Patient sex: M
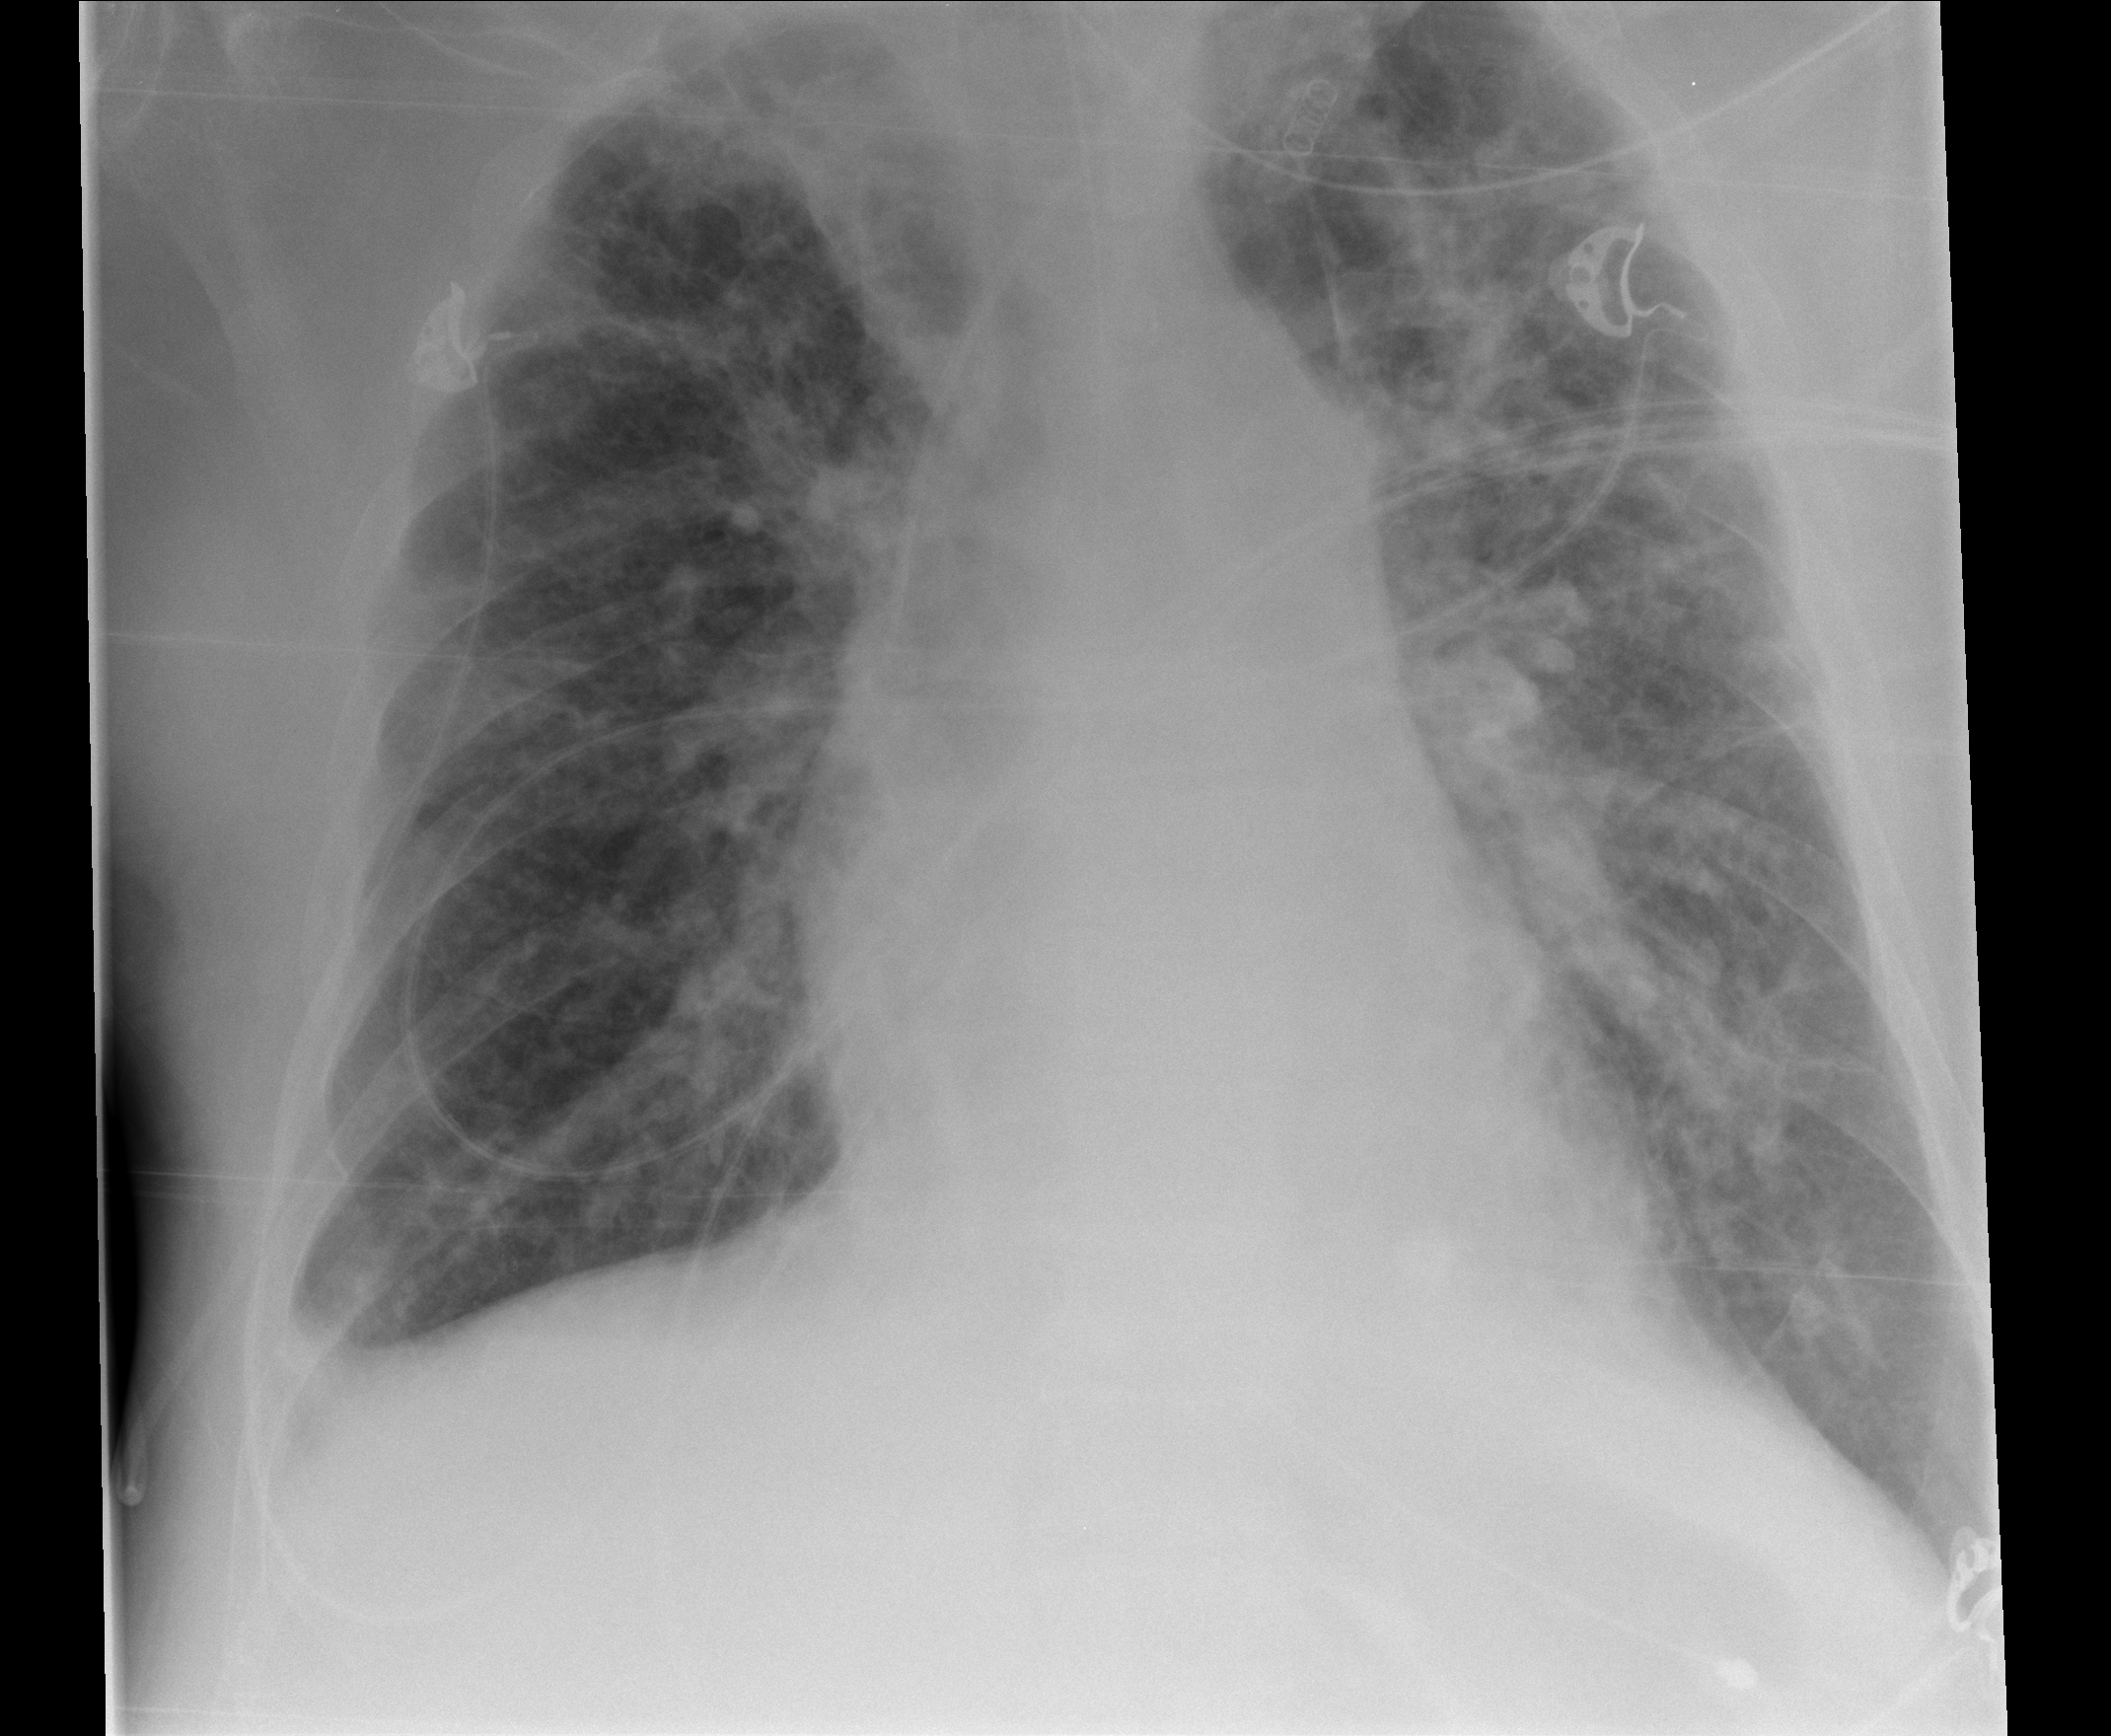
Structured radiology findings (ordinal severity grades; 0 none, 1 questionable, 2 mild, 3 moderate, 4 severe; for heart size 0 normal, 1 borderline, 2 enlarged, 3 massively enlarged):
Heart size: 0
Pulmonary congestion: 2
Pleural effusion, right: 0
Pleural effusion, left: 0
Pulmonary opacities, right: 1
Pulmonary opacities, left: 2
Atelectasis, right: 0
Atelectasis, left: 2